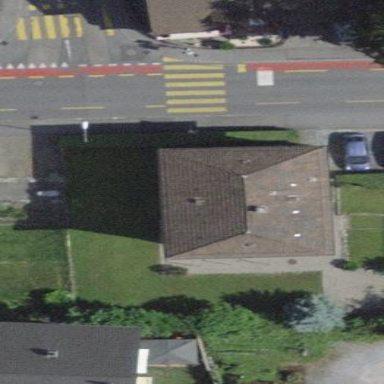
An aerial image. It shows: Apartment building with hipped roof.